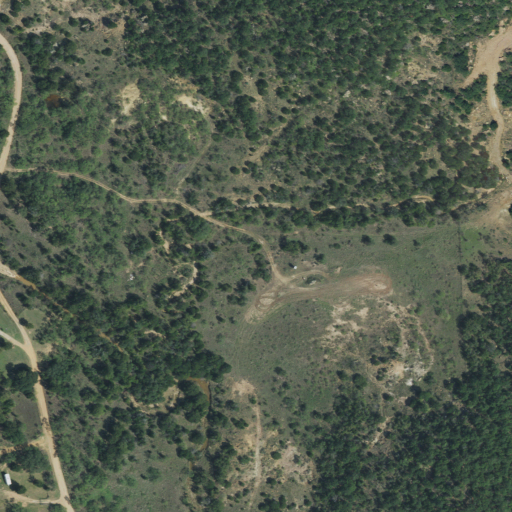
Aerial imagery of valley in Texas named Gobbler Hollow containing shrub, evergreen forest, open development, grassland, and deciduous forest